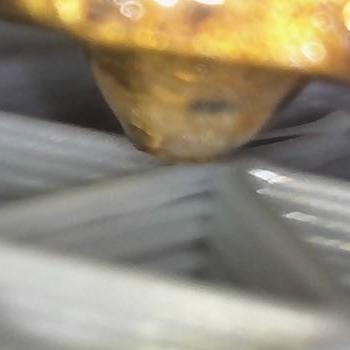
Flow rate: 33%